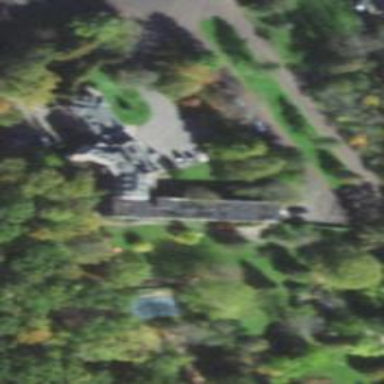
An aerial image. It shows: Conference centre building.